Interaction volume radius: 10 \u00c5
Interaction volume height: 30 \u00c5
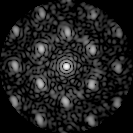
Disorder parameter: 0.3941